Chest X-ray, PA view. Patient: 39 years old, sex M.
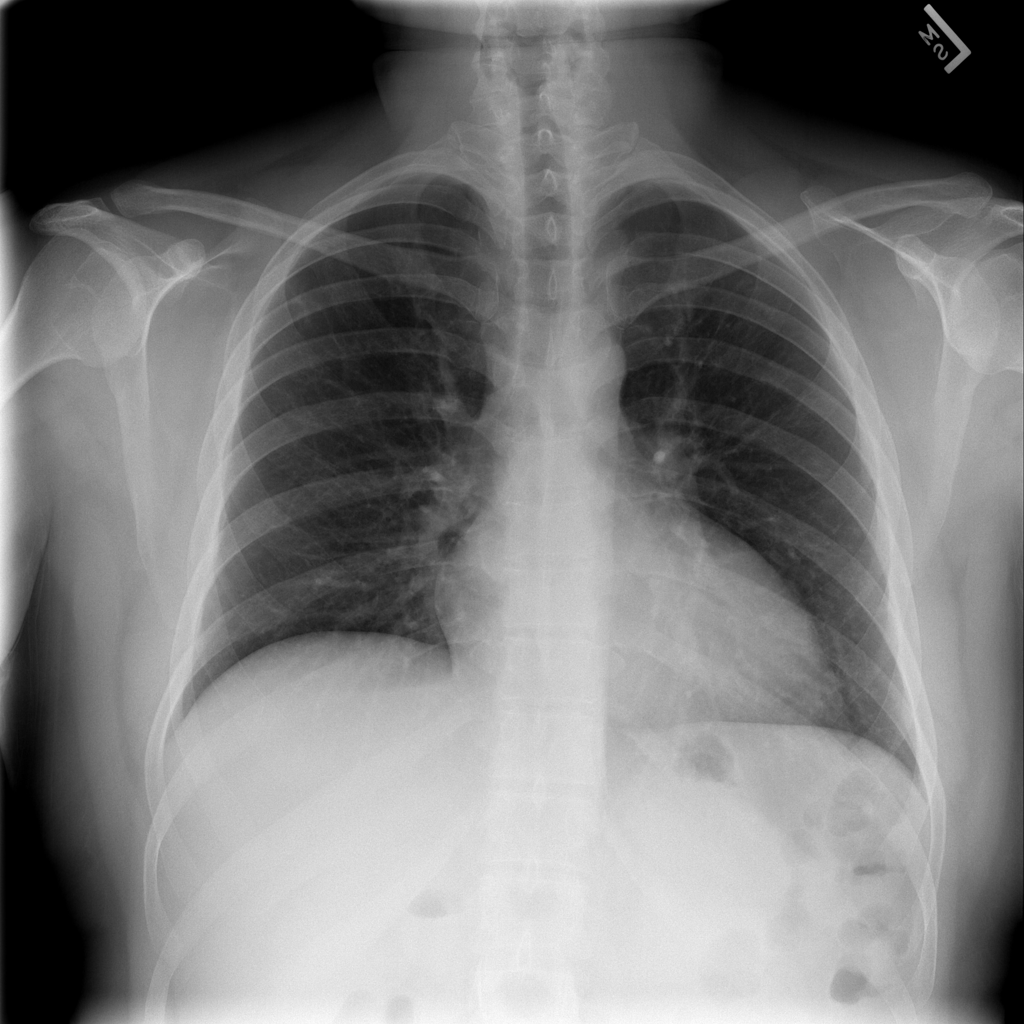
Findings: No Finding